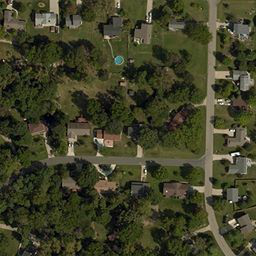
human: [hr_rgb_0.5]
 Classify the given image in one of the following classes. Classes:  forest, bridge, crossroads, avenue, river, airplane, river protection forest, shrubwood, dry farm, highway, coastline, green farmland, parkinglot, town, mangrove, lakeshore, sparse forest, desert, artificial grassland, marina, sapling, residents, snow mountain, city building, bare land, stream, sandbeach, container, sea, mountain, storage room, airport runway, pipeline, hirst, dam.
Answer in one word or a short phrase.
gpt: town